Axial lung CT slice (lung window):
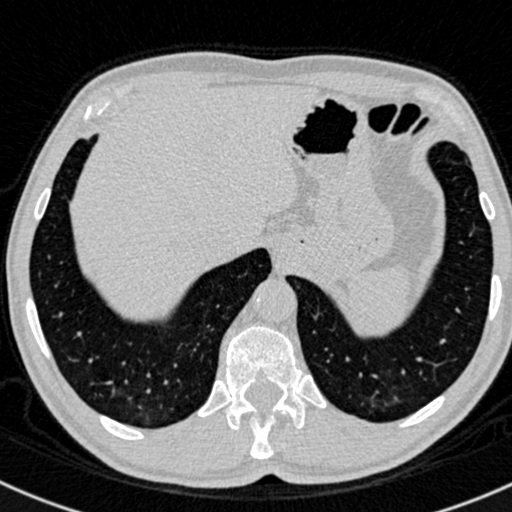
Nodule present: no